Question: I am trying to store the one property of my object in a variable and it gives me an error referring to my object does not have a definition for my property.
> Error: 'Newtonsoft.Json.Linq.JObject' does not contain a definition for 'str'.

This only happens within my project, if I do it within a separate compiler, everything runs correctly and it should be, but I don't understand why I get this error in the project.
<URL>
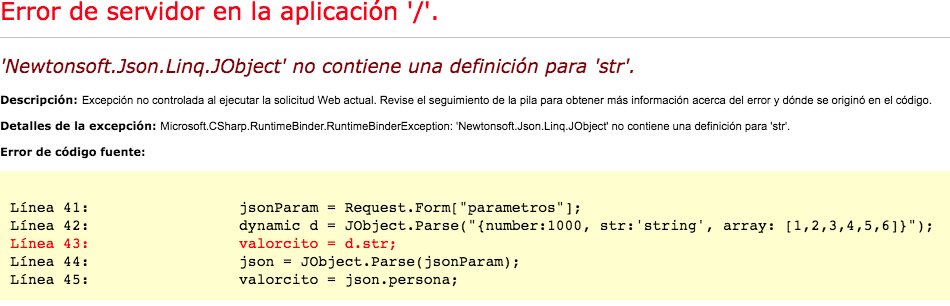
Answer: The result you are receiving for JObject.Parse is of type JObject. To fetch the str value, you need to use
'''
valorcito = d["str"];
'''
You would be interested to read on <URL> with your current approach.